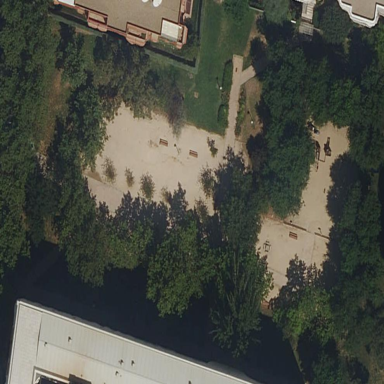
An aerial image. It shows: Park.